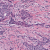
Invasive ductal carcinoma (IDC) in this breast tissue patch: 1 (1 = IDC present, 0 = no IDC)